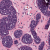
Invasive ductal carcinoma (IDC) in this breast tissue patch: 0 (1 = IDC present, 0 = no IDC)